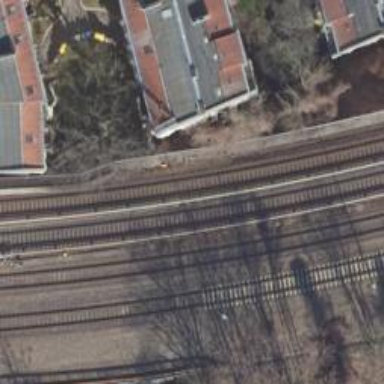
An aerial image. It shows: Electrified light rail railway.